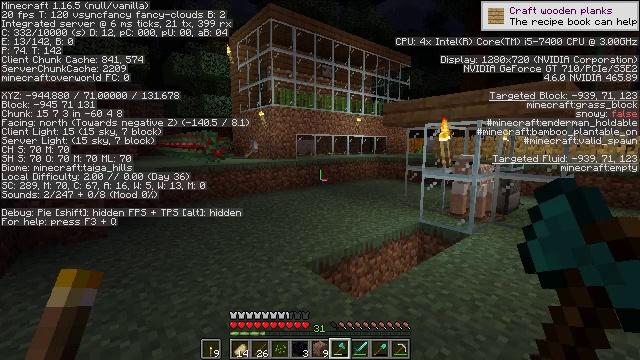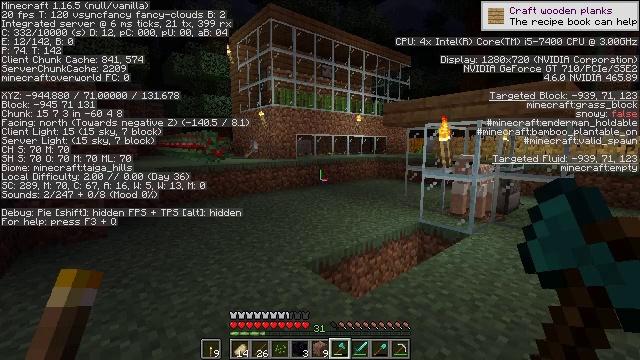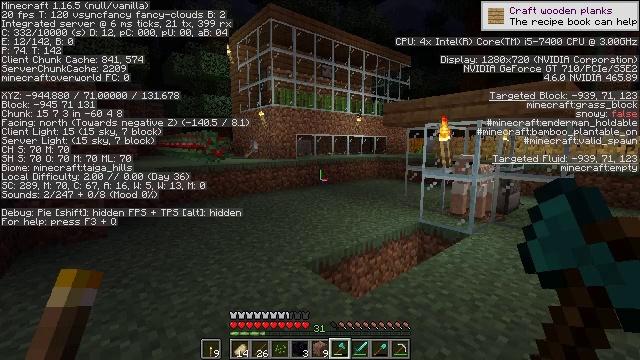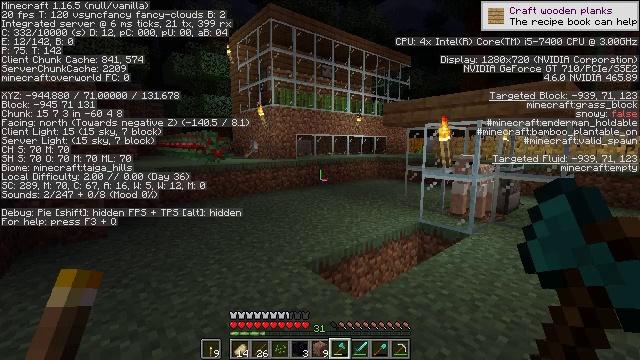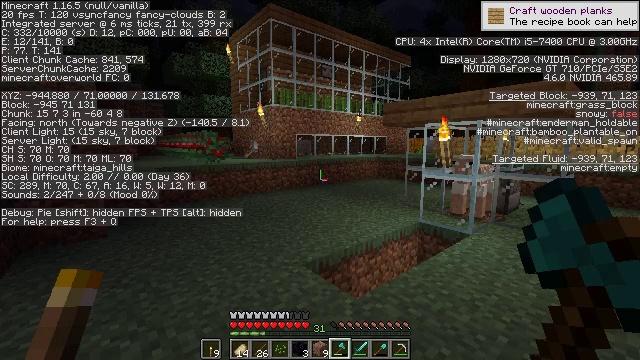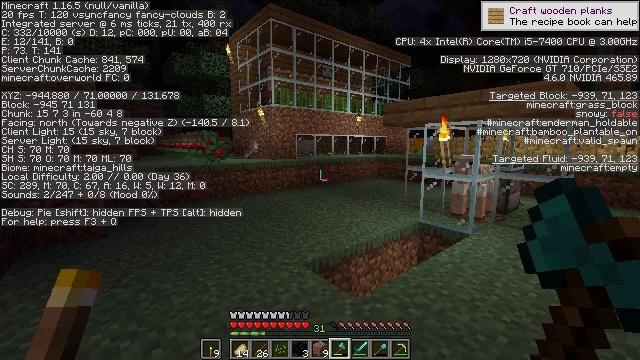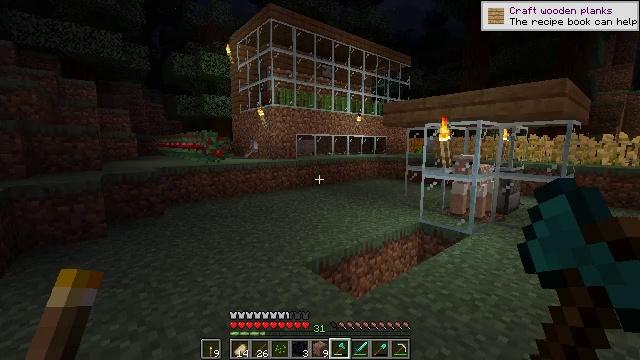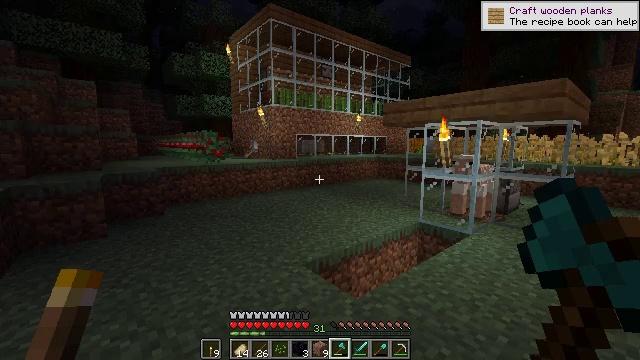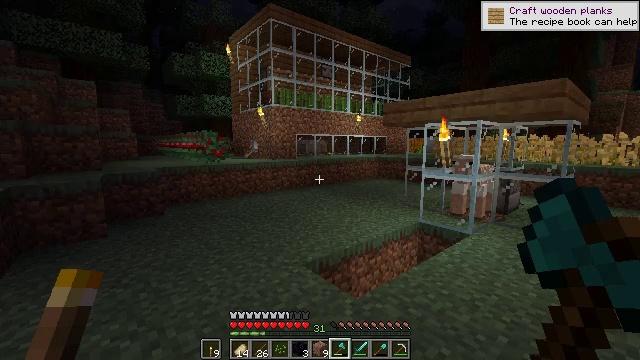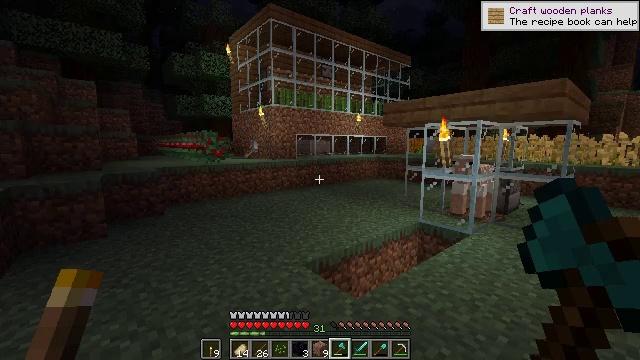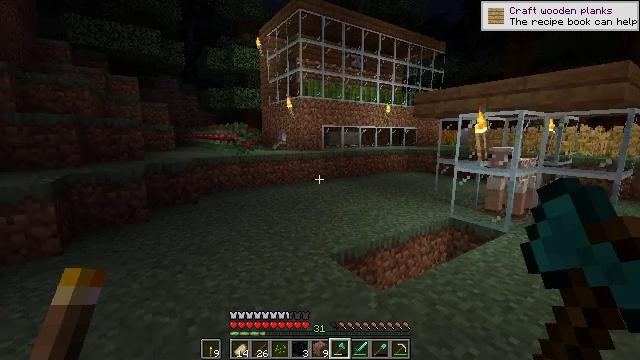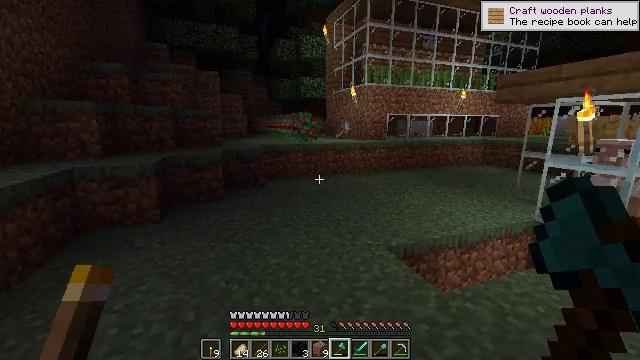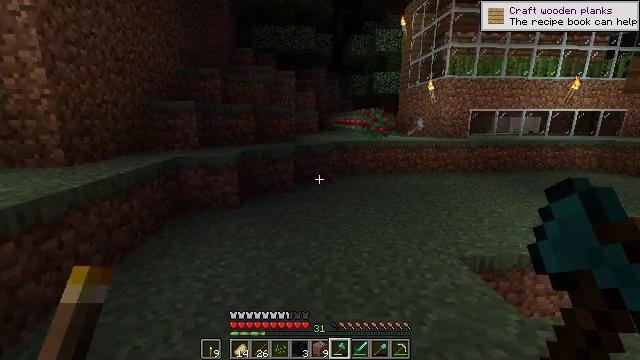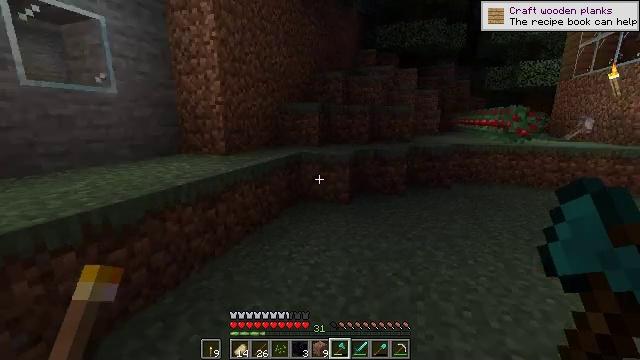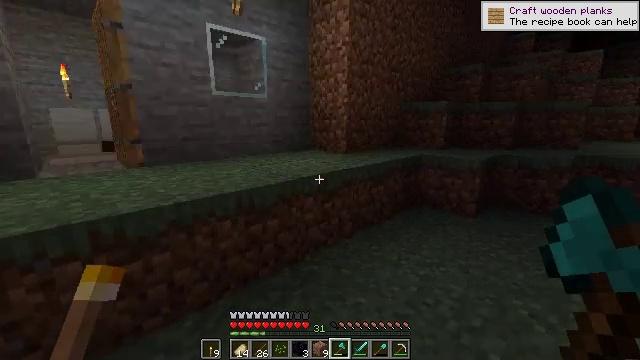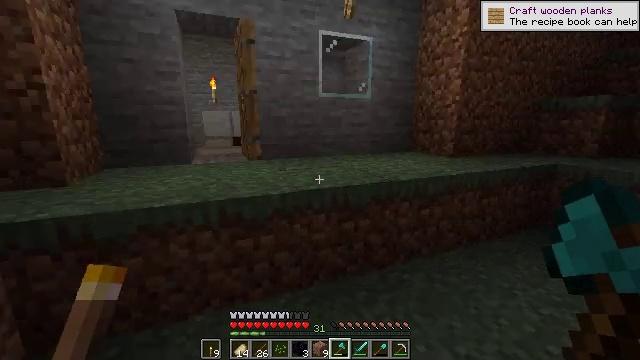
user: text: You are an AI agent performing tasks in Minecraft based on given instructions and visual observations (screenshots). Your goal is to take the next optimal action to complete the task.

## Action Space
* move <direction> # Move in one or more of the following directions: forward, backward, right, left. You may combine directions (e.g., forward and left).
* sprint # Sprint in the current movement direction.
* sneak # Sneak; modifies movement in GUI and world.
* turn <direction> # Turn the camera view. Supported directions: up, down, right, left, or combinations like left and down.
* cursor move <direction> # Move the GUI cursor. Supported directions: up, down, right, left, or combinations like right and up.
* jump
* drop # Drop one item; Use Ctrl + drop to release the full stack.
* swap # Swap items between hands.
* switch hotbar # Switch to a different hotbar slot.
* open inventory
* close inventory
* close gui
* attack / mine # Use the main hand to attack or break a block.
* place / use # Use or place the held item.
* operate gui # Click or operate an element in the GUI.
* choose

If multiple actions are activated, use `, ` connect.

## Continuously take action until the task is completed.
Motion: motion action
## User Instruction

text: Craft a rail.
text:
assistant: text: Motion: no_op
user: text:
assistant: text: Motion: no_op
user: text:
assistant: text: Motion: no_op
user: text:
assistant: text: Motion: no_op
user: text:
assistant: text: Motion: no_op
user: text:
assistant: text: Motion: no_op
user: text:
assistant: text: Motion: no_op
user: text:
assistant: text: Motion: no_op
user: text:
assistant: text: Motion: no_op
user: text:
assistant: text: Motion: turn left and down
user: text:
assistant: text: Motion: turn left and down
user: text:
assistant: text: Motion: turn left
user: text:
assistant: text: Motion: turn left
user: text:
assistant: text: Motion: turn left
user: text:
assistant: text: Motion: turn left
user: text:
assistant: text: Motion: turn left
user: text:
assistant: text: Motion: turn left
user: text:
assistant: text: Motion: turn left
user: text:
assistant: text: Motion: turn left
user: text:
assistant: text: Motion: move forward, turn left
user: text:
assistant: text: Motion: move forward, turn left
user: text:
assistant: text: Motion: move forward, turn left
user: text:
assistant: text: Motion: move forward, turn up
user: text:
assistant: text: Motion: move forward, turn right and up
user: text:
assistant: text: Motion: move forward, turn right
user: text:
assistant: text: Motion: move forward, turn right, jump
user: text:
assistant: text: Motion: move forward, turn right, jump
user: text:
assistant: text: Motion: move forward, turn right, jump
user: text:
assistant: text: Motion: move forward, jump
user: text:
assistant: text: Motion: move forward, jump